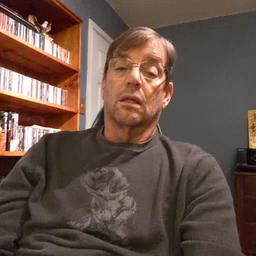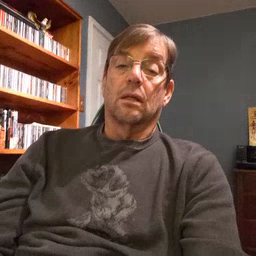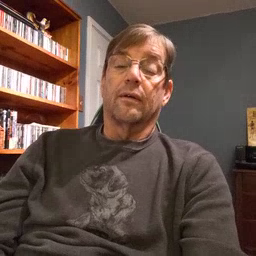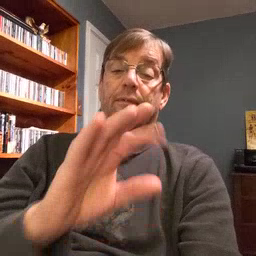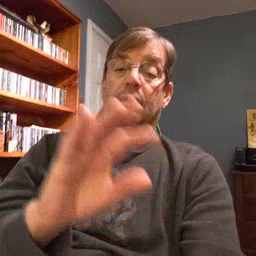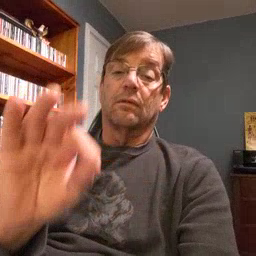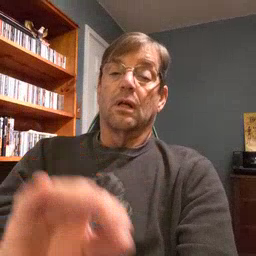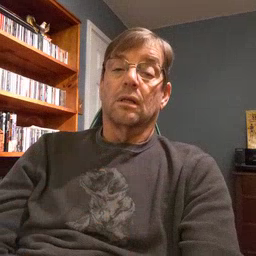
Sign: frenchfries